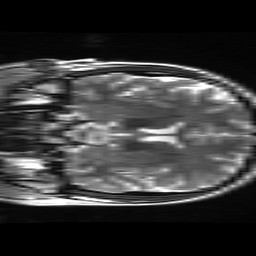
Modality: T2w
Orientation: coronal
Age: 25
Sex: female
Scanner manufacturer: ge
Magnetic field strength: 3 T
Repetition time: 4.758 s
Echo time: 0.09974 s